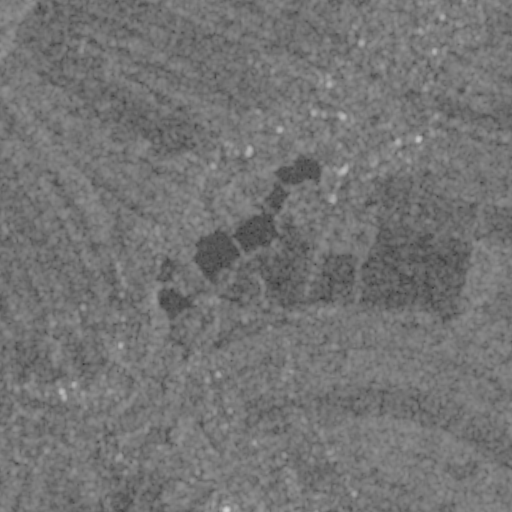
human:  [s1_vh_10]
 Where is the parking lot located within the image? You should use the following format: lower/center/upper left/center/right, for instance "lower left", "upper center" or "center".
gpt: The parking lot is located in the upper right of the image.
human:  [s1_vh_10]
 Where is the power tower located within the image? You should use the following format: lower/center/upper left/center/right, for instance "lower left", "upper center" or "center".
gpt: The power tower is located in the upper right of the image.
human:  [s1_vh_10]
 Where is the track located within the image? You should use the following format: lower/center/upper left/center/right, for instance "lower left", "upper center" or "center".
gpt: The track is located in the upper right of the image.
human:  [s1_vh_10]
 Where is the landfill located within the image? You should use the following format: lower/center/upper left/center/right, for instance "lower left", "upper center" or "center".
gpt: There is no landfill in the image.

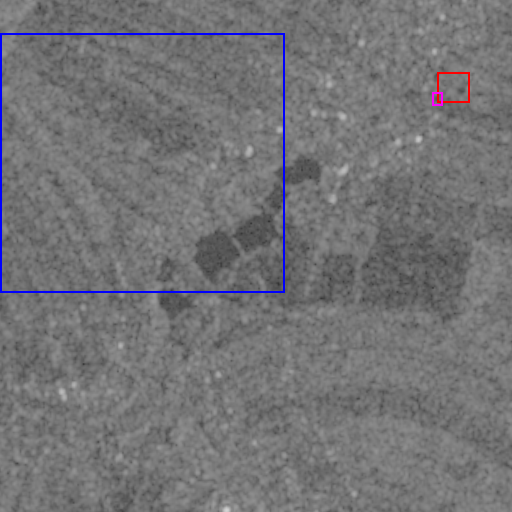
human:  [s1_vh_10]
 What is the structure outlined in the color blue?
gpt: The structure outlined in blue is a crop field.
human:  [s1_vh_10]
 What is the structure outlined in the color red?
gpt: The structure outlined in red is a park.
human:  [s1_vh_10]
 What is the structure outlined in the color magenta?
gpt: The structure outlined in magenta is a parking lot.
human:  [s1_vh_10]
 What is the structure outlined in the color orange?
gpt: There is no orange outline.